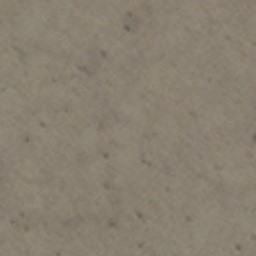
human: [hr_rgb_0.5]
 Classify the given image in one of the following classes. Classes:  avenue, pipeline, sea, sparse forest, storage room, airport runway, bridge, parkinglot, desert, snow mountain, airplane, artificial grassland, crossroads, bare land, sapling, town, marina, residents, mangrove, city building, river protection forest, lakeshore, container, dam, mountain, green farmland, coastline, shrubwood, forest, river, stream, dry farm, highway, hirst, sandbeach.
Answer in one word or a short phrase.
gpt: bare land